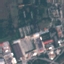
Land use / land cover: Industrial